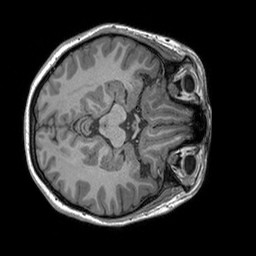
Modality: T1w
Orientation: axial
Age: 20
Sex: female
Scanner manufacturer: siemens
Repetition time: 2.25 s
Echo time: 0.00302 s